Interaction volume radius: 5 \u00c5
Interaction volume height: 20 \u00c5
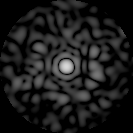
Disorder parameter: 0.8291